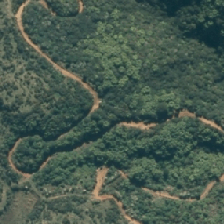
Land cover: broadleaved_indigenous_hardwood